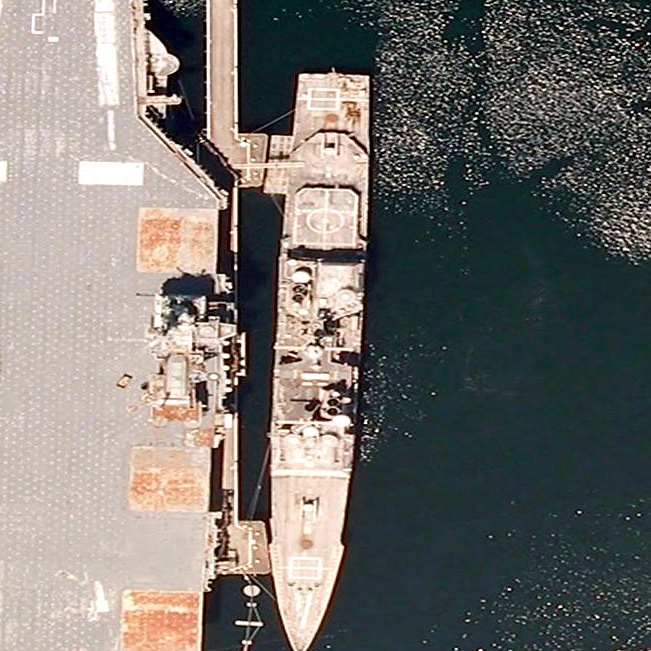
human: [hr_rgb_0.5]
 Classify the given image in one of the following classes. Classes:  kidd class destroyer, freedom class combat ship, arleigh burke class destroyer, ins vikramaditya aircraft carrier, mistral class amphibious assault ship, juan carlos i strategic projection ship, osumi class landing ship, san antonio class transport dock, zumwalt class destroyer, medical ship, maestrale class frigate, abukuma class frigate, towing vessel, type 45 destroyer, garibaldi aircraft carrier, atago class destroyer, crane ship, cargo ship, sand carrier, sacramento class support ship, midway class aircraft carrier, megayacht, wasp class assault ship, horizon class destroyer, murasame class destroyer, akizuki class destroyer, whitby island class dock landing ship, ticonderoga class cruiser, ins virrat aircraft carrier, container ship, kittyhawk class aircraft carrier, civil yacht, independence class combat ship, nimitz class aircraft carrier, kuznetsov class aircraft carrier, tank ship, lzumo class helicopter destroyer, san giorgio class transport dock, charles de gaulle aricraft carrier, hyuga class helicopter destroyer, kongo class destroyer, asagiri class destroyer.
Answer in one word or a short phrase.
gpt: Ticonderoga class cruiser